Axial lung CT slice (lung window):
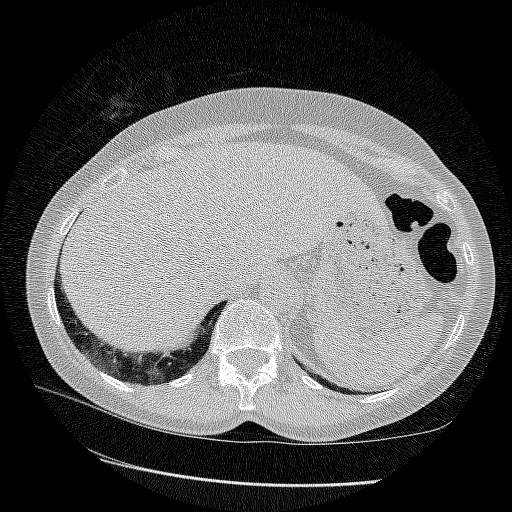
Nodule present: no